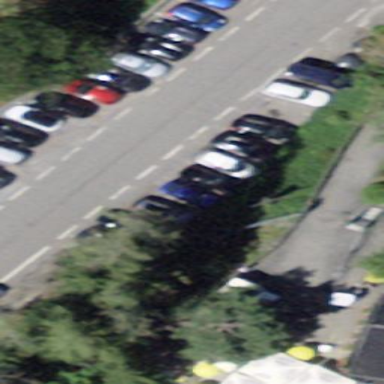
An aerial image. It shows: Parking available on the street side.